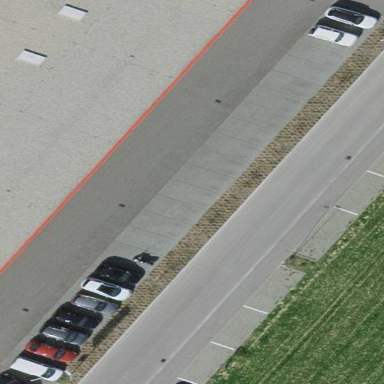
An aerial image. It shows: Street side parking area.